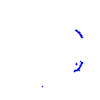
Particle: proton